Question: Using <URL> for drawing images into a canvas which is done on the client side using the HTML5 canvas tag works nicely.
Assuming you use Eclipse the images being produced on the server side can be found under '<YOUR WORKSPACE>\.metadata\.plugins\org.eclipse.rap.tools.launch\<YOUR LAUNCH CONFIG>\.metadata\.plugins\org.eclipse.rap.ui\context
wt-resources\generated'.
But all these images are also cached on the disk on the client side. These can easily be recovered using the stored hex dump. But for security constraints these must not be cached respectively only be cached in memory.
So I:
- - - - - <URL>-
But I found nothing in the RAP client and nothing in the HTML5 documentation for the specific objects that relates to the issue.
So my question is if you have any ideas how I can change the behaviour of caching images using the HTML5 canvas object with regards to RAP.
Yes , 'GC.drawImage(Image)' is used to draw images to the canvas. Please have a look at the following screenshot. This is what you will see when you have drawn an image and access the browser cache. We simply ensure the server address to the image is inaccessible by shutting the server down.

If you want to see which image was actually drawn in this session copy all (CTRL+A & cursor inside the ) contents from <URL>.
Progress of <URL>
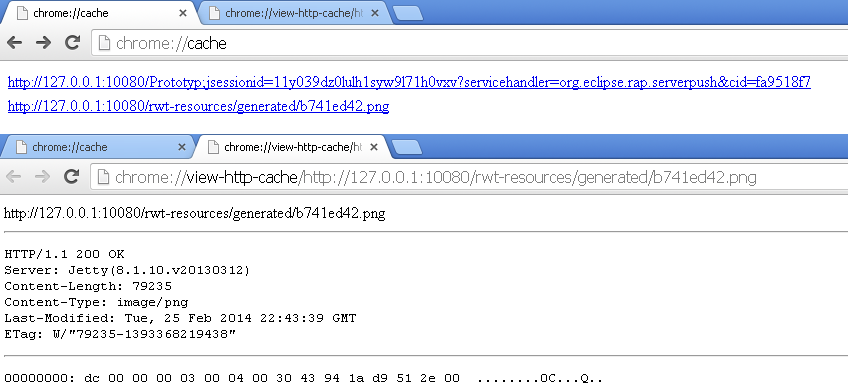
Answer: The images are not cached on the client, but on the server side.
I assume that you use the method 'GC.drawImage(Image)' to draw your images in the Canvas. Whenever you create an SWT 'Image', a file is created on the server in 'context/rwt-resources/generated/'. Since the same image may be used from different places, this file is not cleaned up (see <URL>.
Sorry, I missed that you were talking about the cache. Of course, the browser will also cache the images. We can't currently prevent this, because the images are registered as static resources and delivered by the servlet container and we can't control the cache headers.
As a workaround, you might consider to deliver your sensitive images using a <URL>.